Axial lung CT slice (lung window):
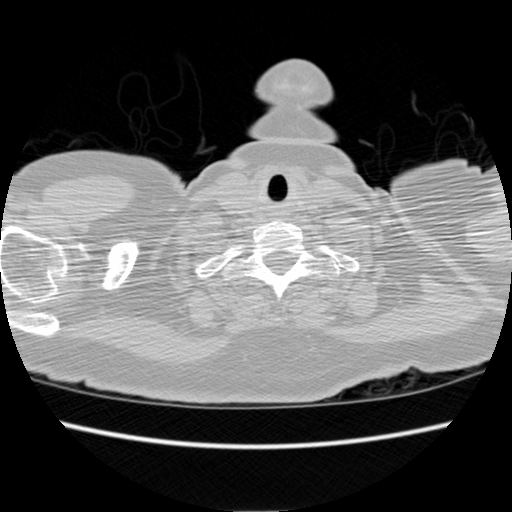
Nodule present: no